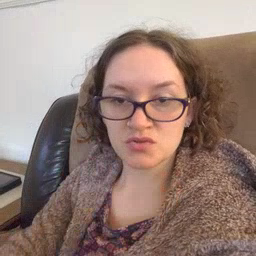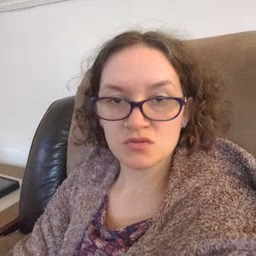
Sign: fish